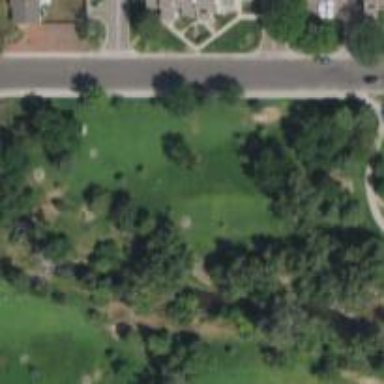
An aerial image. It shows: Disc golf hole.